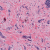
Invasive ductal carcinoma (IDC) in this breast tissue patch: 1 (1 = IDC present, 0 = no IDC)